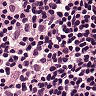
Metastatic tissue present: no